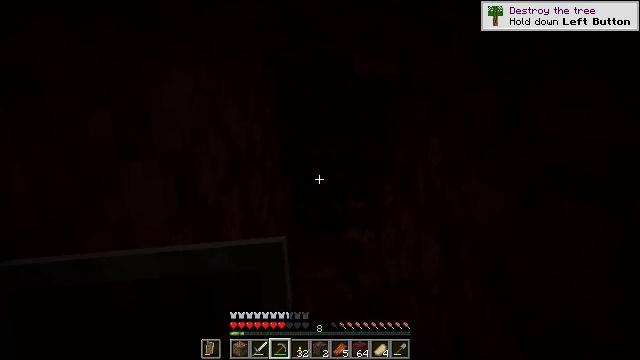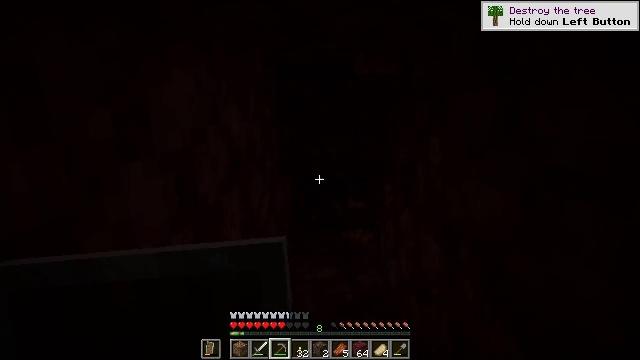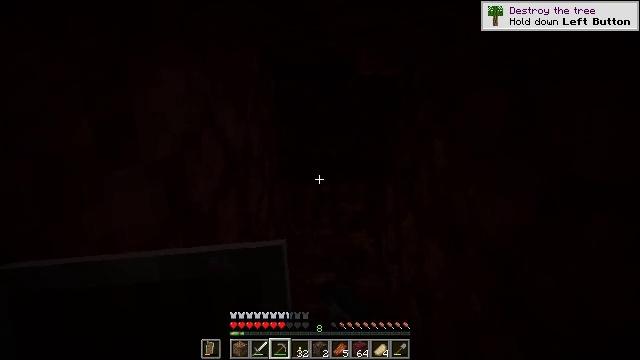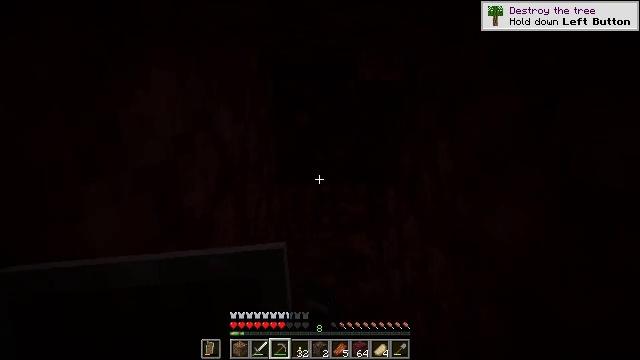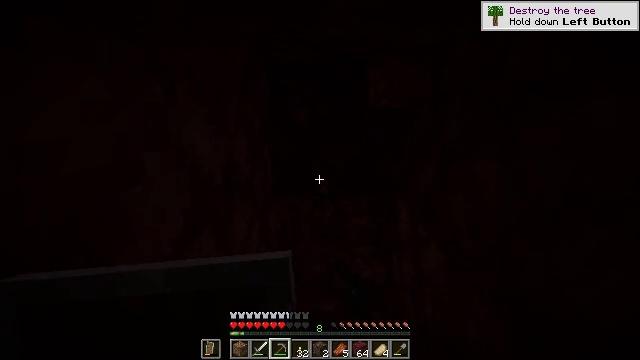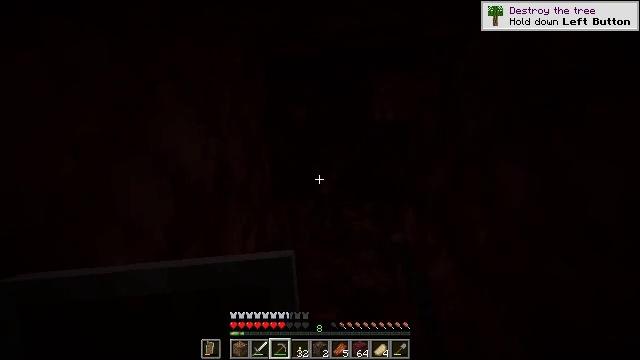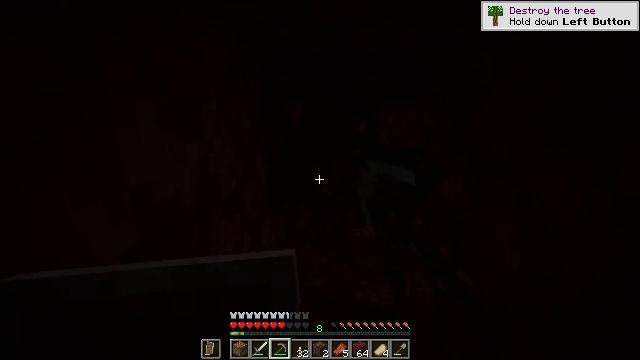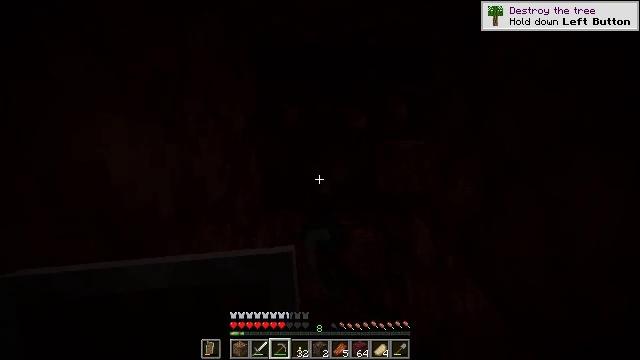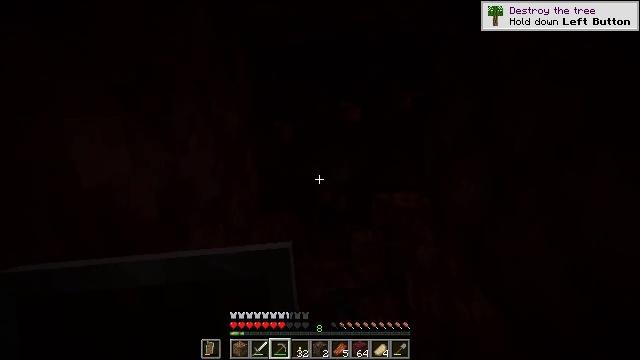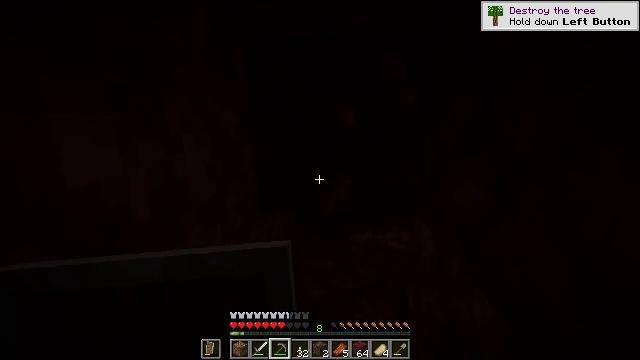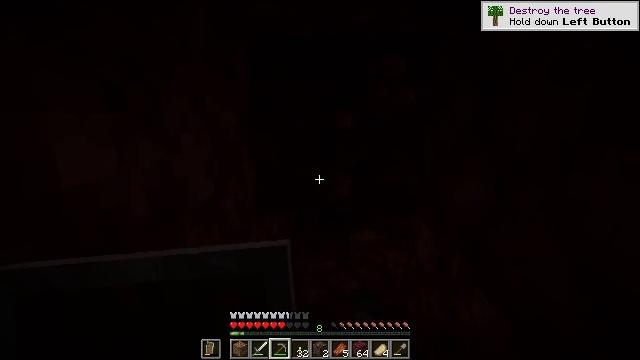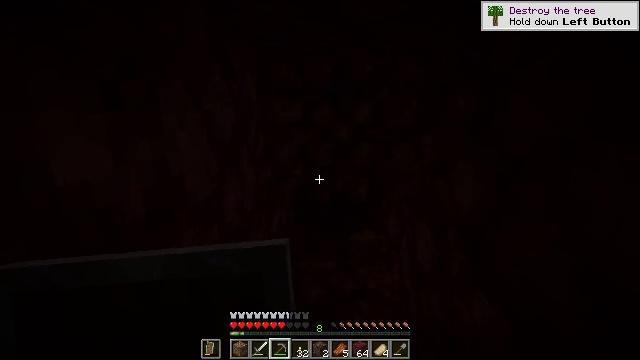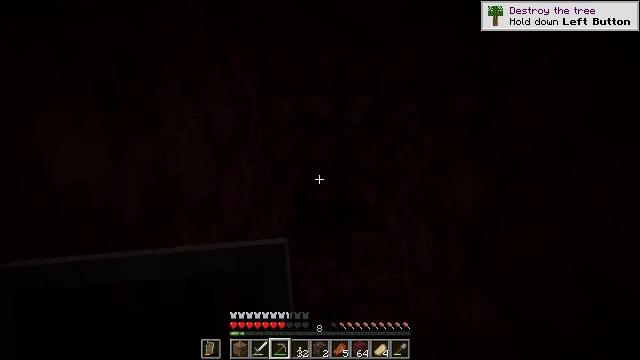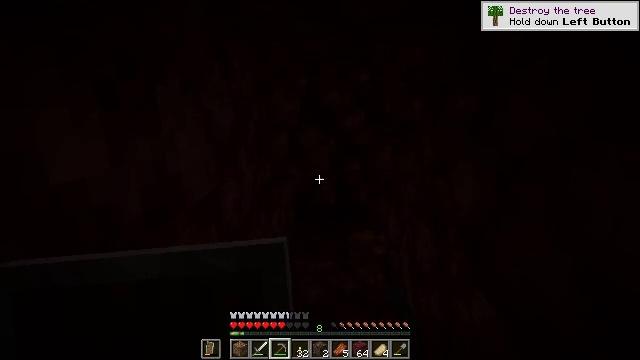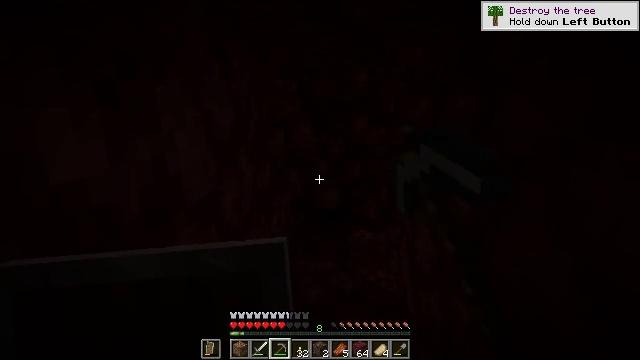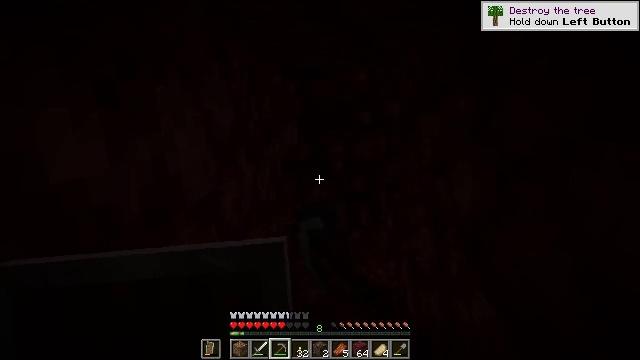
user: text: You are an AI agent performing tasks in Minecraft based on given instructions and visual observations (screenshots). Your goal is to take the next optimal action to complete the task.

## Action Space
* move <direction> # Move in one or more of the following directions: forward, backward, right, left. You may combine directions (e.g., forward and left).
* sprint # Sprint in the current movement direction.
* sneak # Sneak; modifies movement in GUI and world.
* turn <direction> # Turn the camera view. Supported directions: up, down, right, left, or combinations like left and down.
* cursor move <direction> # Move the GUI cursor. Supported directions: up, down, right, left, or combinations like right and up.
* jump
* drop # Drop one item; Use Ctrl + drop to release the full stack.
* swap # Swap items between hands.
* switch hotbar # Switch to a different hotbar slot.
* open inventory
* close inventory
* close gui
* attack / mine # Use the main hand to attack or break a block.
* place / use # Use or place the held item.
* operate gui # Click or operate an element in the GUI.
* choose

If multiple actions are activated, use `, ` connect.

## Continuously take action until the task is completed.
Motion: motion action
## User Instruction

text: Mine the netherrack in the Nether.
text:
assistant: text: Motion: attack / mine
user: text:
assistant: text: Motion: move forward, attack / mine
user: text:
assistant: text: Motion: move forward, attack / mine
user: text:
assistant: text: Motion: move forward, attack / mine
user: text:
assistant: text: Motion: move forward, attack / mine
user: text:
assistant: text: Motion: attack / mine
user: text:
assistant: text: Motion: attack / mine
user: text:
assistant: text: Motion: attack / mine
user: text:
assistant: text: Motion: attack / mine
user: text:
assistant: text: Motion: attack / mine
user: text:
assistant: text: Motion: attack / mine
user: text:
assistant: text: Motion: attack / mine
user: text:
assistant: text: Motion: attack / mine
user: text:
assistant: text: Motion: attack / mine
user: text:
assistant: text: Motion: attack / mine
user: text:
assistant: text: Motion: attack / mine
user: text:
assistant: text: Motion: attack / mine
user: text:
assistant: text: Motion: attack / mine
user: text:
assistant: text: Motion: attack / mine
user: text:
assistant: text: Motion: move forward, attack / mine
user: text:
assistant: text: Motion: move forward, attack / mine
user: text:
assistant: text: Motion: move forward, attack / mine
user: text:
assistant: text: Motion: move forward, attack / mine
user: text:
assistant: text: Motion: move forward, attack / mine
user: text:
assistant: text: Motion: attack / mine
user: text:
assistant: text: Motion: attack / mine
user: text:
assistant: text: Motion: attack / mine
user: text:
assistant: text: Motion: attack / mine
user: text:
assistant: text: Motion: attack / mine
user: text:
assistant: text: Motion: attack / mine